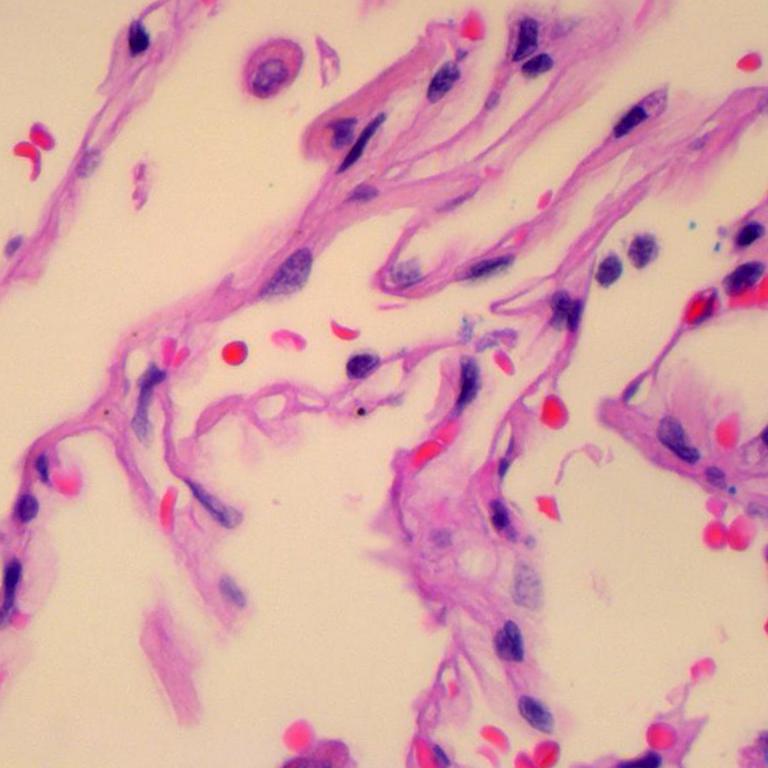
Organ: lung
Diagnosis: benign